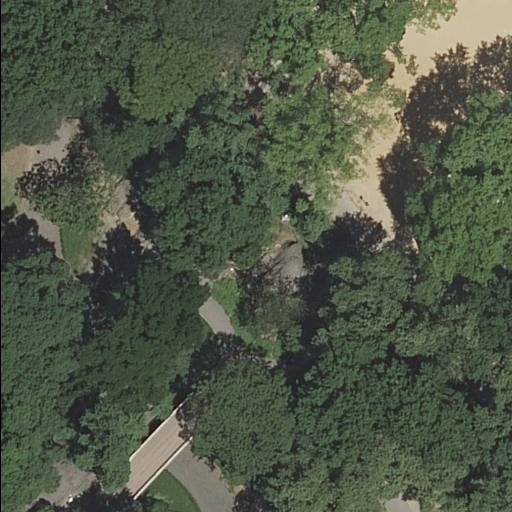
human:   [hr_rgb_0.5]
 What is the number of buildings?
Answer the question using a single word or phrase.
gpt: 0

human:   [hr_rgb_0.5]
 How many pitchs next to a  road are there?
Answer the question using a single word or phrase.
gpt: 1

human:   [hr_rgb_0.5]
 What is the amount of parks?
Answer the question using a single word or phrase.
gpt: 1

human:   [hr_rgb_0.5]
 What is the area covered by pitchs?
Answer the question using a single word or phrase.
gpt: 1006m2

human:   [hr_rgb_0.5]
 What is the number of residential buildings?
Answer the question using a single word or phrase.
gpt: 0

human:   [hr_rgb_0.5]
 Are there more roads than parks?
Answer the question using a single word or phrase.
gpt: yes

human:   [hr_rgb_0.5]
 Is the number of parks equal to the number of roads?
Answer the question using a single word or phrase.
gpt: no

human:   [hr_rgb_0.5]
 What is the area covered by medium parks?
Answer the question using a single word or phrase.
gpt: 0m2

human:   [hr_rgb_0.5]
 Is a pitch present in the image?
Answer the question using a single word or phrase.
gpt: yes

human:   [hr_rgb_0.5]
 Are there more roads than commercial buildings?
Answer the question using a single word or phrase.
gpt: yes

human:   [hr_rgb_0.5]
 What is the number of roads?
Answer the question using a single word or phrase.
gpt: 12

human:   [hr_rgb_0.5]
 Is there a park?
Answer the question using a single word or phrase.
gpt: yes

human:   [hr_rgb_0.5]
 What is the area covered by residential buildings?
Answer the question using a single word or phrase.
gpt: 0m2

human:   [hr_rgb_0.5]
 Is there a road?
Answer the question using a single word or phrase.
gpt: yes

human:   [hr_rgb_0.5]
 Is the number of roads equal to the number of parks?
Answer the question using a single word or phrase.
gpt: no

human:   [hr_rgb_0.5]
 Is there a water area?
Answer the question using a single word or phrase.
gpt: no

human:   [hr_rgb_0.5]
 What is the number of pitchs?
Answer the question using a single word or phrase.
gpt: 1

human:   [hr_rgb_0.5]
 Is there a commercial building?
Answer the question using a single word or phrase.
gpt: no

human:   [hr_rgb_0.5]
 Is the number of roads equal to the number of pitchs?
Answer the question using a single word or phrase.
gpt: no

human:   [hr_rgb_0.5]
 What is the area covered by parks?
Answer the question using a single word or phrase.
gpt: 10625m2

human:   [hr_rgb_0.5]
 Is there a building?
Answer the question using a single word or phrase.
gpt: no

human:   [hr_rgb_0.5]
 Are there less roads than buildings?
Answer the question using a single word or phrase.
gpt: no

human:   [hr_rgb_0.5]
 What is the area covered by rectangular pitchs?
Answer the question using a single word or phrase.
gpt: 0m2

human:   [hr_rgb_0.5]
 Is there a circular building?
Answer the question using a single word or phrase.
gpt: no

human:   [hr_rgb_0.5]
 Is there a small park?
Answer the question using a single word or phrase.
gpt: no

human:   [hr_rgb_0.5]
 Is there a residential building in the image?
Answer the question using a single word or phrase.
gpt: no

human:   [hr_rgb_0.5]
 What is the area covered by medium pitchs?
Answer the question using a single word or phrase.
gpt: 0m2

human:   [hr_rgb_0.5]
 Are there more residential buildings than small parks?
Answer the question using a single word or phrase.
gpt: no

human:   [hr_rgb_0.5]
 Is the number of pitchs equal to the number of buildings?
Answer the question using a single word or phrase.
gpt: no

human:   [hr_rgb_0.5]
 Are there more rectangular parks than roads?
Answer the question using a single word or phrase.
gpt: no

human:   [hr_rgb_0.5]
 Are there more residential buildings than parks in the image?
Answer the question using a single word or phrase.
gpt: no

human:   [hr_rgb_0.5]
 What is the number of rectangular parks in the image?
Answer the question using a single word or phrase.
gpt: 1

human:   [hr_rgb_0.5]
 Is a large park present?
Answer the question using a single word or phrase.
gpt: yes

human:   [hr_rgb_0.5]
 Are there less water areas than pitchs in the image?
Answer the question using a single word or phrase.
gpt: yes

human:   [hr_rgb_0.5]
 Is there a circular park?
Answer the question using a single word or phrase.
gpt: no

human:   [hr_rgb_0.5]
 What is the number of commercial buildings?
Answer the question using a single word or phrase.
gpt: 0

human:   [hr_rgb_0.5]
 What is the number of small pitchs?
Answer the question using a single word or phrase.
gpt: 0

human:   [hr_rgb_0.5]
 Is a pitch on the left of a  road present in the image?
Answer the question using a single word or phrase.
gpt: no

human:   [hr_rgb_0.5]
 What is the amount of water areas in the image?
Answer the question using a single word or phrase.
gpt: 0

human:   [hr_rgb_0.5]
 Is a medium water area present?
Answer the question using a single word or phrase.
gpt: no

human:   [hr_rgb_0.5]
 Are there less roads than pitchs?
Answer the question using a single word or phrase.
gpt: no

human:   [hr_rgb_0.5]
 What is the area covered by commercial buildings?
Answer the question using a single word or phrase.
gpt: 0m2

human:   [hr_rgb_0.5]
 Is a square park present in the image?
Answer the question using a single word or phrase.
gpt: no

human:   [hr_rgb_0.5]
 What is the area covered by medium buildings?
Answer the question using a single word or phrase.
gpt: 0m2

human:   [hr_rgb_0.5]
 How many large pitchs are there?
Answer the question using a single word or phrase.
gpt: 1

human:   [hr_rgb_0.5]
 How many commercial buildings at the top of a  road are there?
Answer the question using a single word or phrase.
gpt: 0

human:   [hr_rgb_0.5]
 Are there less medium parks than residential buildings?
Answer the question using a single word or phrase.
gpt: no

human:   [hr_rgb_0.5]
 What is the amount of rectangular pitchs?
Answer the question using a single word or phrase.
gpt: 0

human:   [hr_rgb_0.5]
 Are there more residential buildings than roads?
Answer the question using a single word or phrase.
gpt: no

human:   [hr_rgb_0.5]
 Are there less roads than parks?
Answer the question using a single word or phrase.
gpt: no

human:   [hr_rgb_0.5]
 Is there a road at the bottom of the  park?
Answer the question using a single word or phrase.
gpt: no

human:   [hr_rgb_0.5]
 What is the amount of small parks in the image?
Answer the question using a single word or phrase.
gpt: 0

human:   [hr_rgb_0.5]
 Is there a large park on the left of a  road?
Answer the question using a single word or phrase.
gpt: no

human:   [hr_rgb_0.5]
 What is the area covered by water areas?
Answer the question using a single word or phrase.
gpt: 0m2

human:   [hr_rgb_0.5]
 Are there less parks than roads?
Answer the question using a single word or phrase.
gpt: yes

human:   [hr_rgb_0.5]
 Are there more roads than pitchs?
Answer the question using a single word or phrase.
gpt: yes

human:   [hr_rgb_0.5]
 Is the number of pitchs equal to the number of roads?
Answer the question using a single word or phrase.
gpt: no

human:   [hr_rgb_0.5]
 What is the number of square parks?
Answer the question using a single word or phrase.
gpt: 0

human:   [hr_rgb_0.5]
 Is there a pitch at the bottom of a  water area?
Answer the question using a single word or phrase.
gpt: no

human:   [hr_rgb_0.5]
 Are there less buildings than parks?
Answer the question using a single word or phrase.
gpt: yes

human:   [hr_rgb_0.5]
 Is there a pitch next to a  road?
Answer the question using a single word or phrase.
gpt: yes

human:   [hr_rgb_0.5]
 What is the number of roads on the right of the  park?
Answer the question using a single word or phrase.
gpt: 0

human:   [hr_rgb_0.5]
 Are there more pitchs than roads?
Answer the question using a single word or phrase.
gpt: no

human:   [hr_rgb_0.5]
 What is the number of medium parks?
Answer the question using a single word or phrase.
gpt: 0